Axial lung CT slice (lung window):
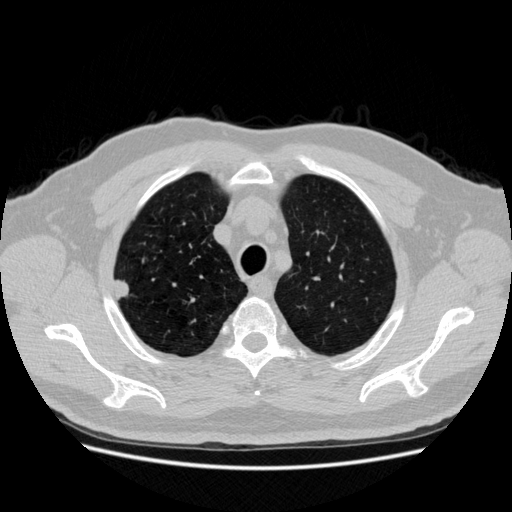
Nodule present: yes
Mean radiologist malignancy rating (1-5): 3.75